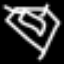
Label: diamond